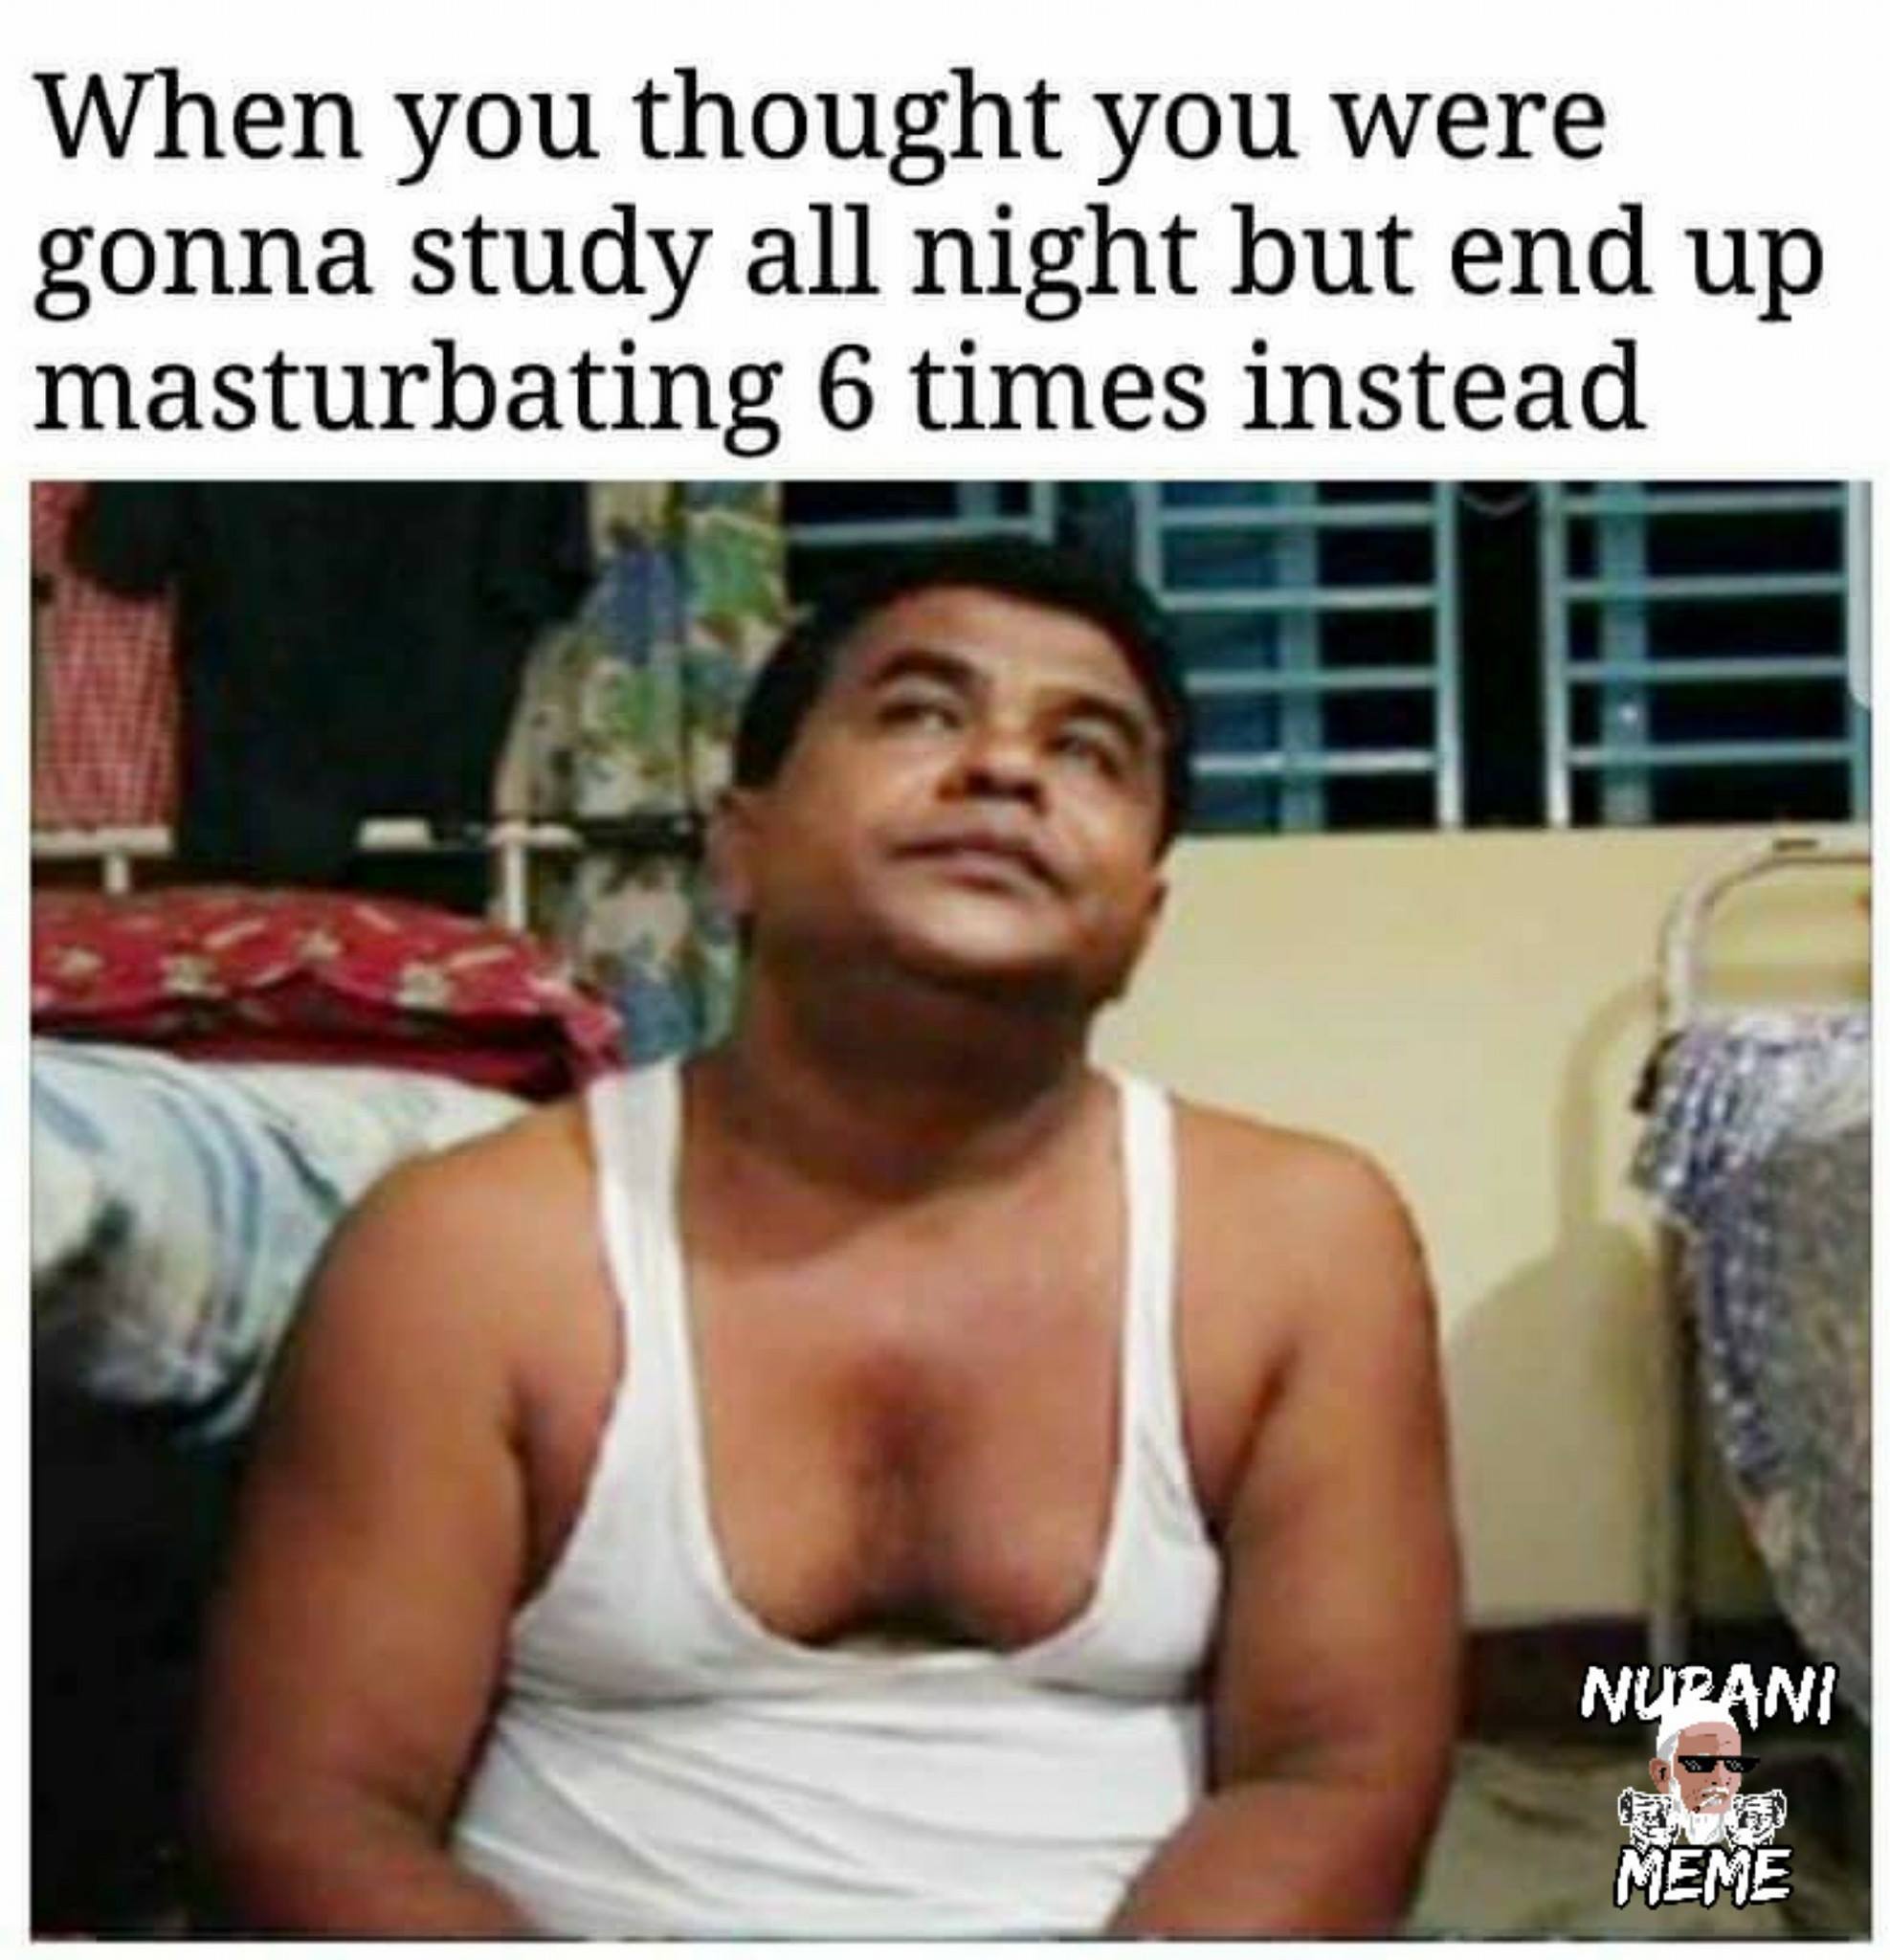
Caption: When you thought you were gonna study all night but end up masturbating 6 times instead
Label: non-hate